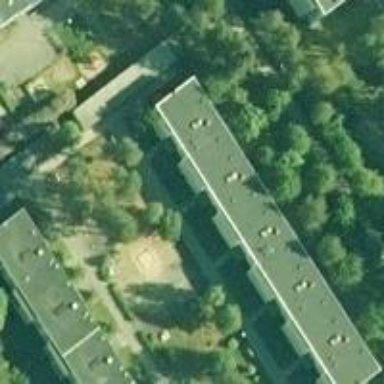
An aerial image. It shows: Building with apartments and flat roof.